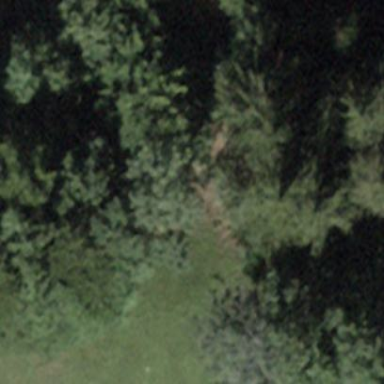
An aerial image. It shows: Forest area.